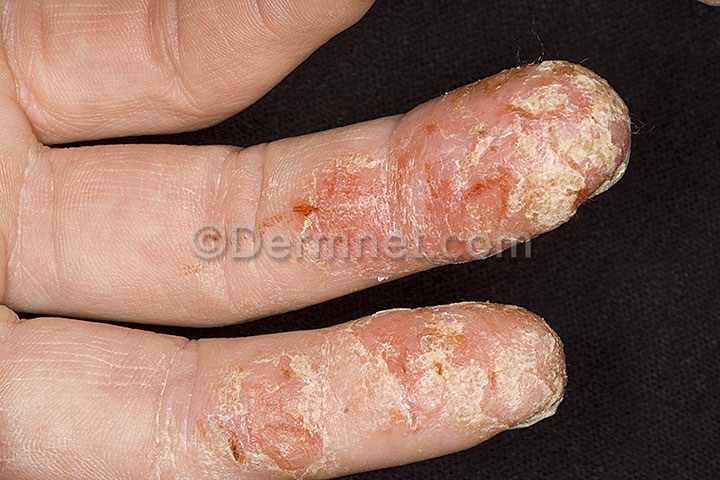
Disease: Eczema Photos